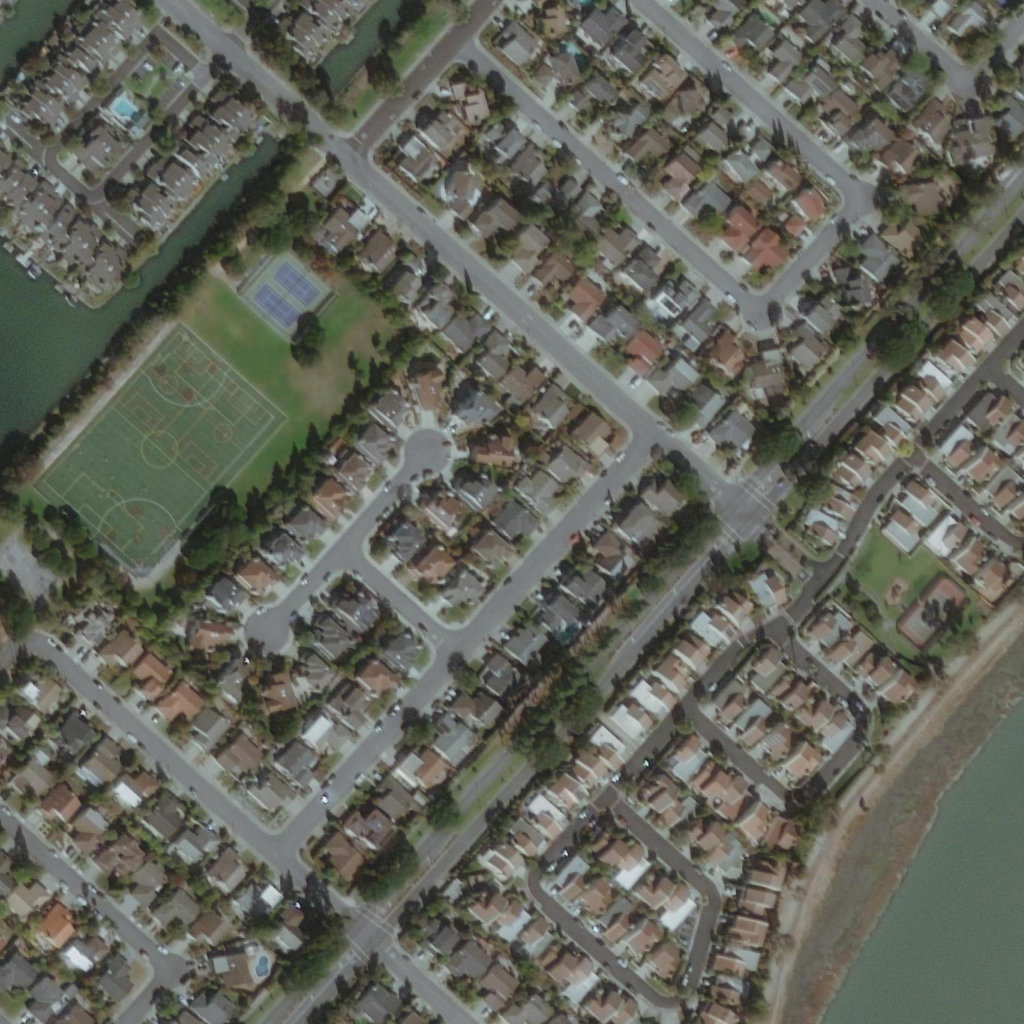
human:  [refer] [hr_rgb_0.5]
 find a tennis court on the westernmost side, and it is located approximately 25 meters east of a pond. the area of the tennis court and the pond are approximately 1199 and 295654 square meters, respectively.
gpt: <box>[[23, 23, 32, 33, 0]]</box>

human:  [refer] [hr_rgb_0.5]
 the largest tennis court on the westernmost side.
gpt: <box>[[23, 23, 32, 33, 0]]</box>

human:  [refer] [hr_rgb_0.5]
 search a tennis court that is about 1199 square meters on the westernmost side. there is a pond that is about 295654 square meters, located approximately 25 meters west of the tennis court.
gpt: <box>[[23, 23, 32, 33, 0]]</box>

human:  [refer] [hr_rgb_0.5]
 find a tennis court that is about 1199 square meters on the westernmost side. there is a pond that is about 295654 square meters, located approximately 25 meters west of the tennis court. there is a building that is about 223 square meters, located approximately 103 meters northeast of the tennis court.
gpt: <box>[[23, 23, 32, 33, 0]]</box>